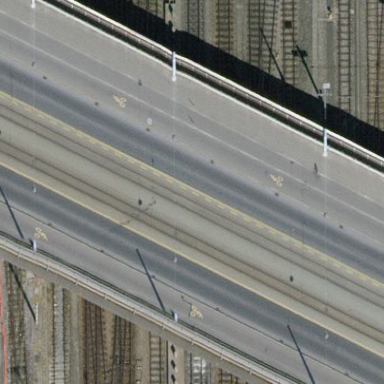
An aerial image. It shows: Beam bridge structure.